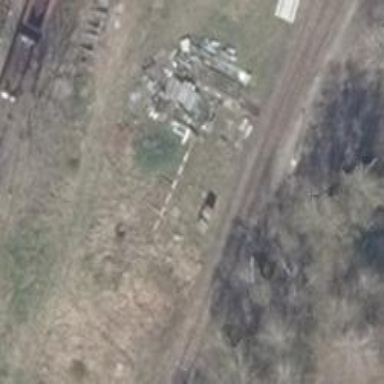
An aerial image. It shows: Railway switch.